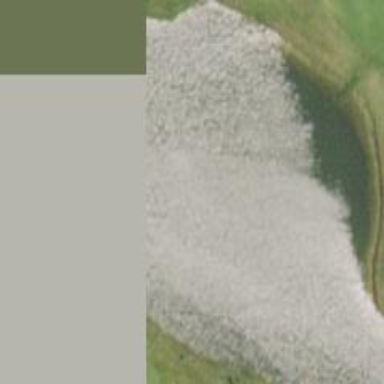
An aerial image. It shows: Water hazard in golf course. The hazard is natural water feature.